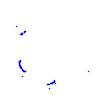
Particle: proton